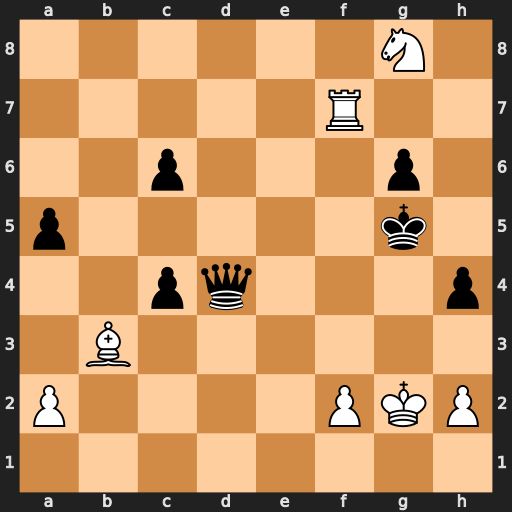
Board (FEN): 6N1/5R2/2p3p1/p5k1/2pq3p/1B6/P4PKP/8
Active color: w
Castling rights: -
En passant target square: -
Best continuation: f4+ Qxf4 Rxf4